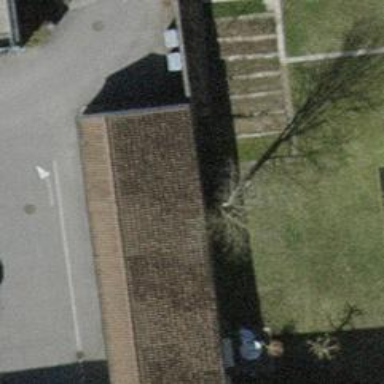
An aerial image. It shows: Building with gabled roof oriented along the structure. The roof color is rosy brown.